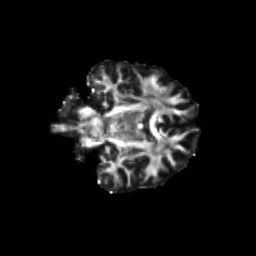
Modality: FA
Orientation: coronal
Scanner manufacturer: siemens
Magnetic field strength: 3 T
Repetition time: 9.2 s
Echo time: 0.084 s